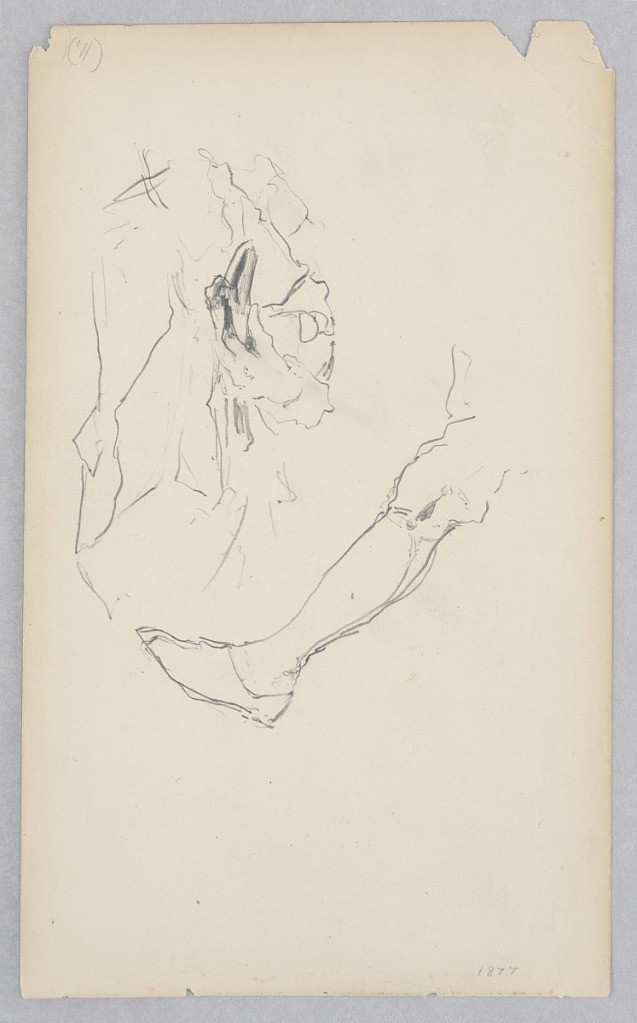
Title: Man
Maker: Robert Frederick Blum, American, 1857–1903
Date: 1876–1877
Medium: Graphite on wove paper
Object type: Drawing
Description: Sketch of a male figure in uniform; Detail of right leg with short pants and shoe.